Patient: sex M, age 43
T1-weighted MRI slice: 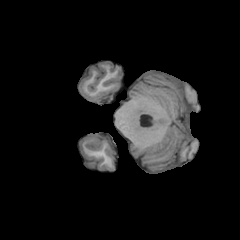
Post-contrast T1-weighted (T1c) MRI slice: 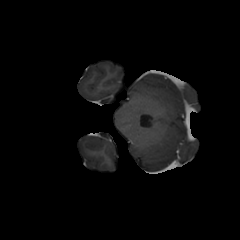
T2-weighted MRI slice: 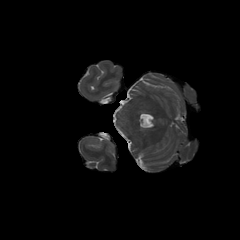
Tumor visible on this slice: no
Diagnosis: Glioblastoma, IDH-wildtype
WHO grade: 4